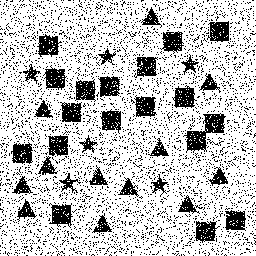
Squares: 18
Triangles: 12
Stars: 6
Total shapes: 36